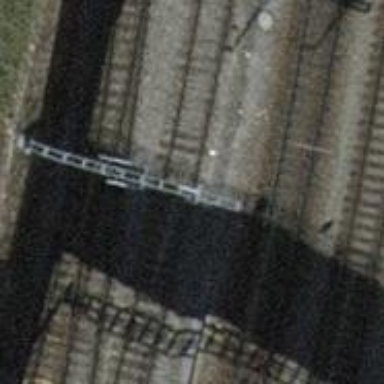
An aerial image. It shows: Single-track railway with electrified contact lines.